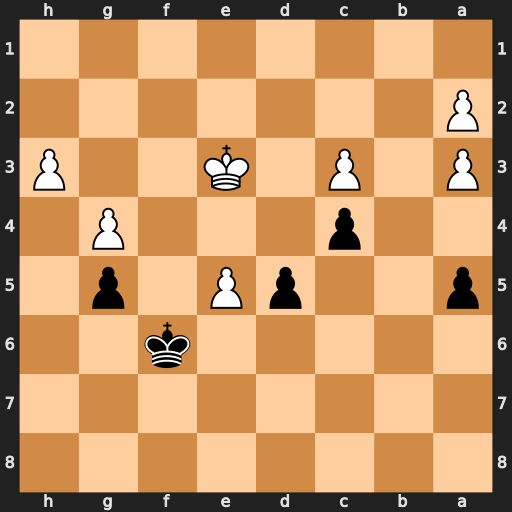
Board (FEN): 8/8/5k2/p2pP1p1/2p3P1/P1P1K2P/P7/8
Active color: b
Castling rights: -
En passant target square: -
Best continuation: Ke6 Kd4 a4 Kc5 Kxe5